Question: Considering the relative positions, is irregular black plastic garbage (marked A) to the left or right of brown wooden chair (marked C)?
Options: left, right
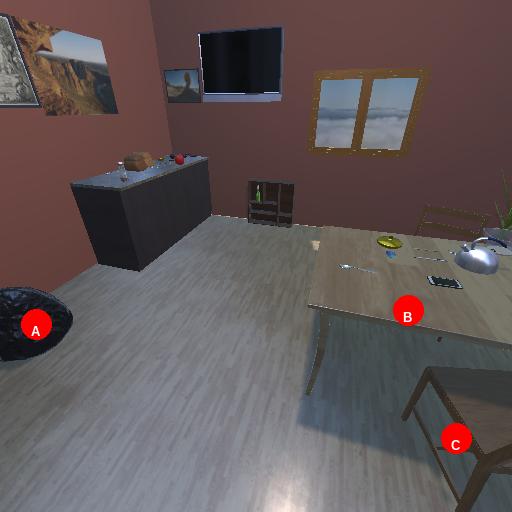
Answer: left